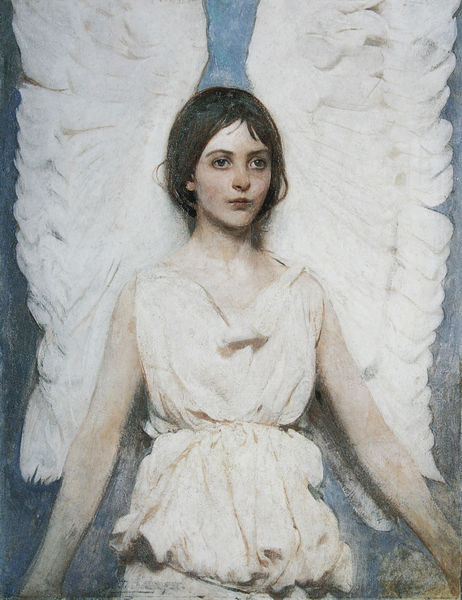
Titel: Angel
Künstler: Abbot H. Thayer
Standort: Washington, D.C.
Institution: Smithsonian American Art Museum
Schlagwörter: blau, dunkel, feder, flügel, himmel, mann, weiß, mädchen, ausschnitt, braun, frau, geste, grau, haar, hell, hintergrund, kleid, licht, mund, nase, schwarz, blick, dame, gürtel, beige, schleife, symbolismus, hemd, jung, arm, arme, augen, blass, falten, federn, gefieder, gesicht, kleidung, lang, bildnis, hals, portrait, porträt, auge, gewand, haare, kostüm, kind, frontal, lippen, pony, engel, putte, taille, jugendstil, detail, realistisch, ernst, schmal, faltenwurf, junge, raffung, knabe, augenringe, strähne, rolle, jüngling, hubi, mensche, hüfte, gebunden, bleich, gerafft, portraät, tailliert, bube, strähnen, raffungen, dumm, rme, uhde, handgelenk, häde, faöten, umschattet, chiton, braunhaarif, halutng, munda, stoffflügel